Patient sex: F
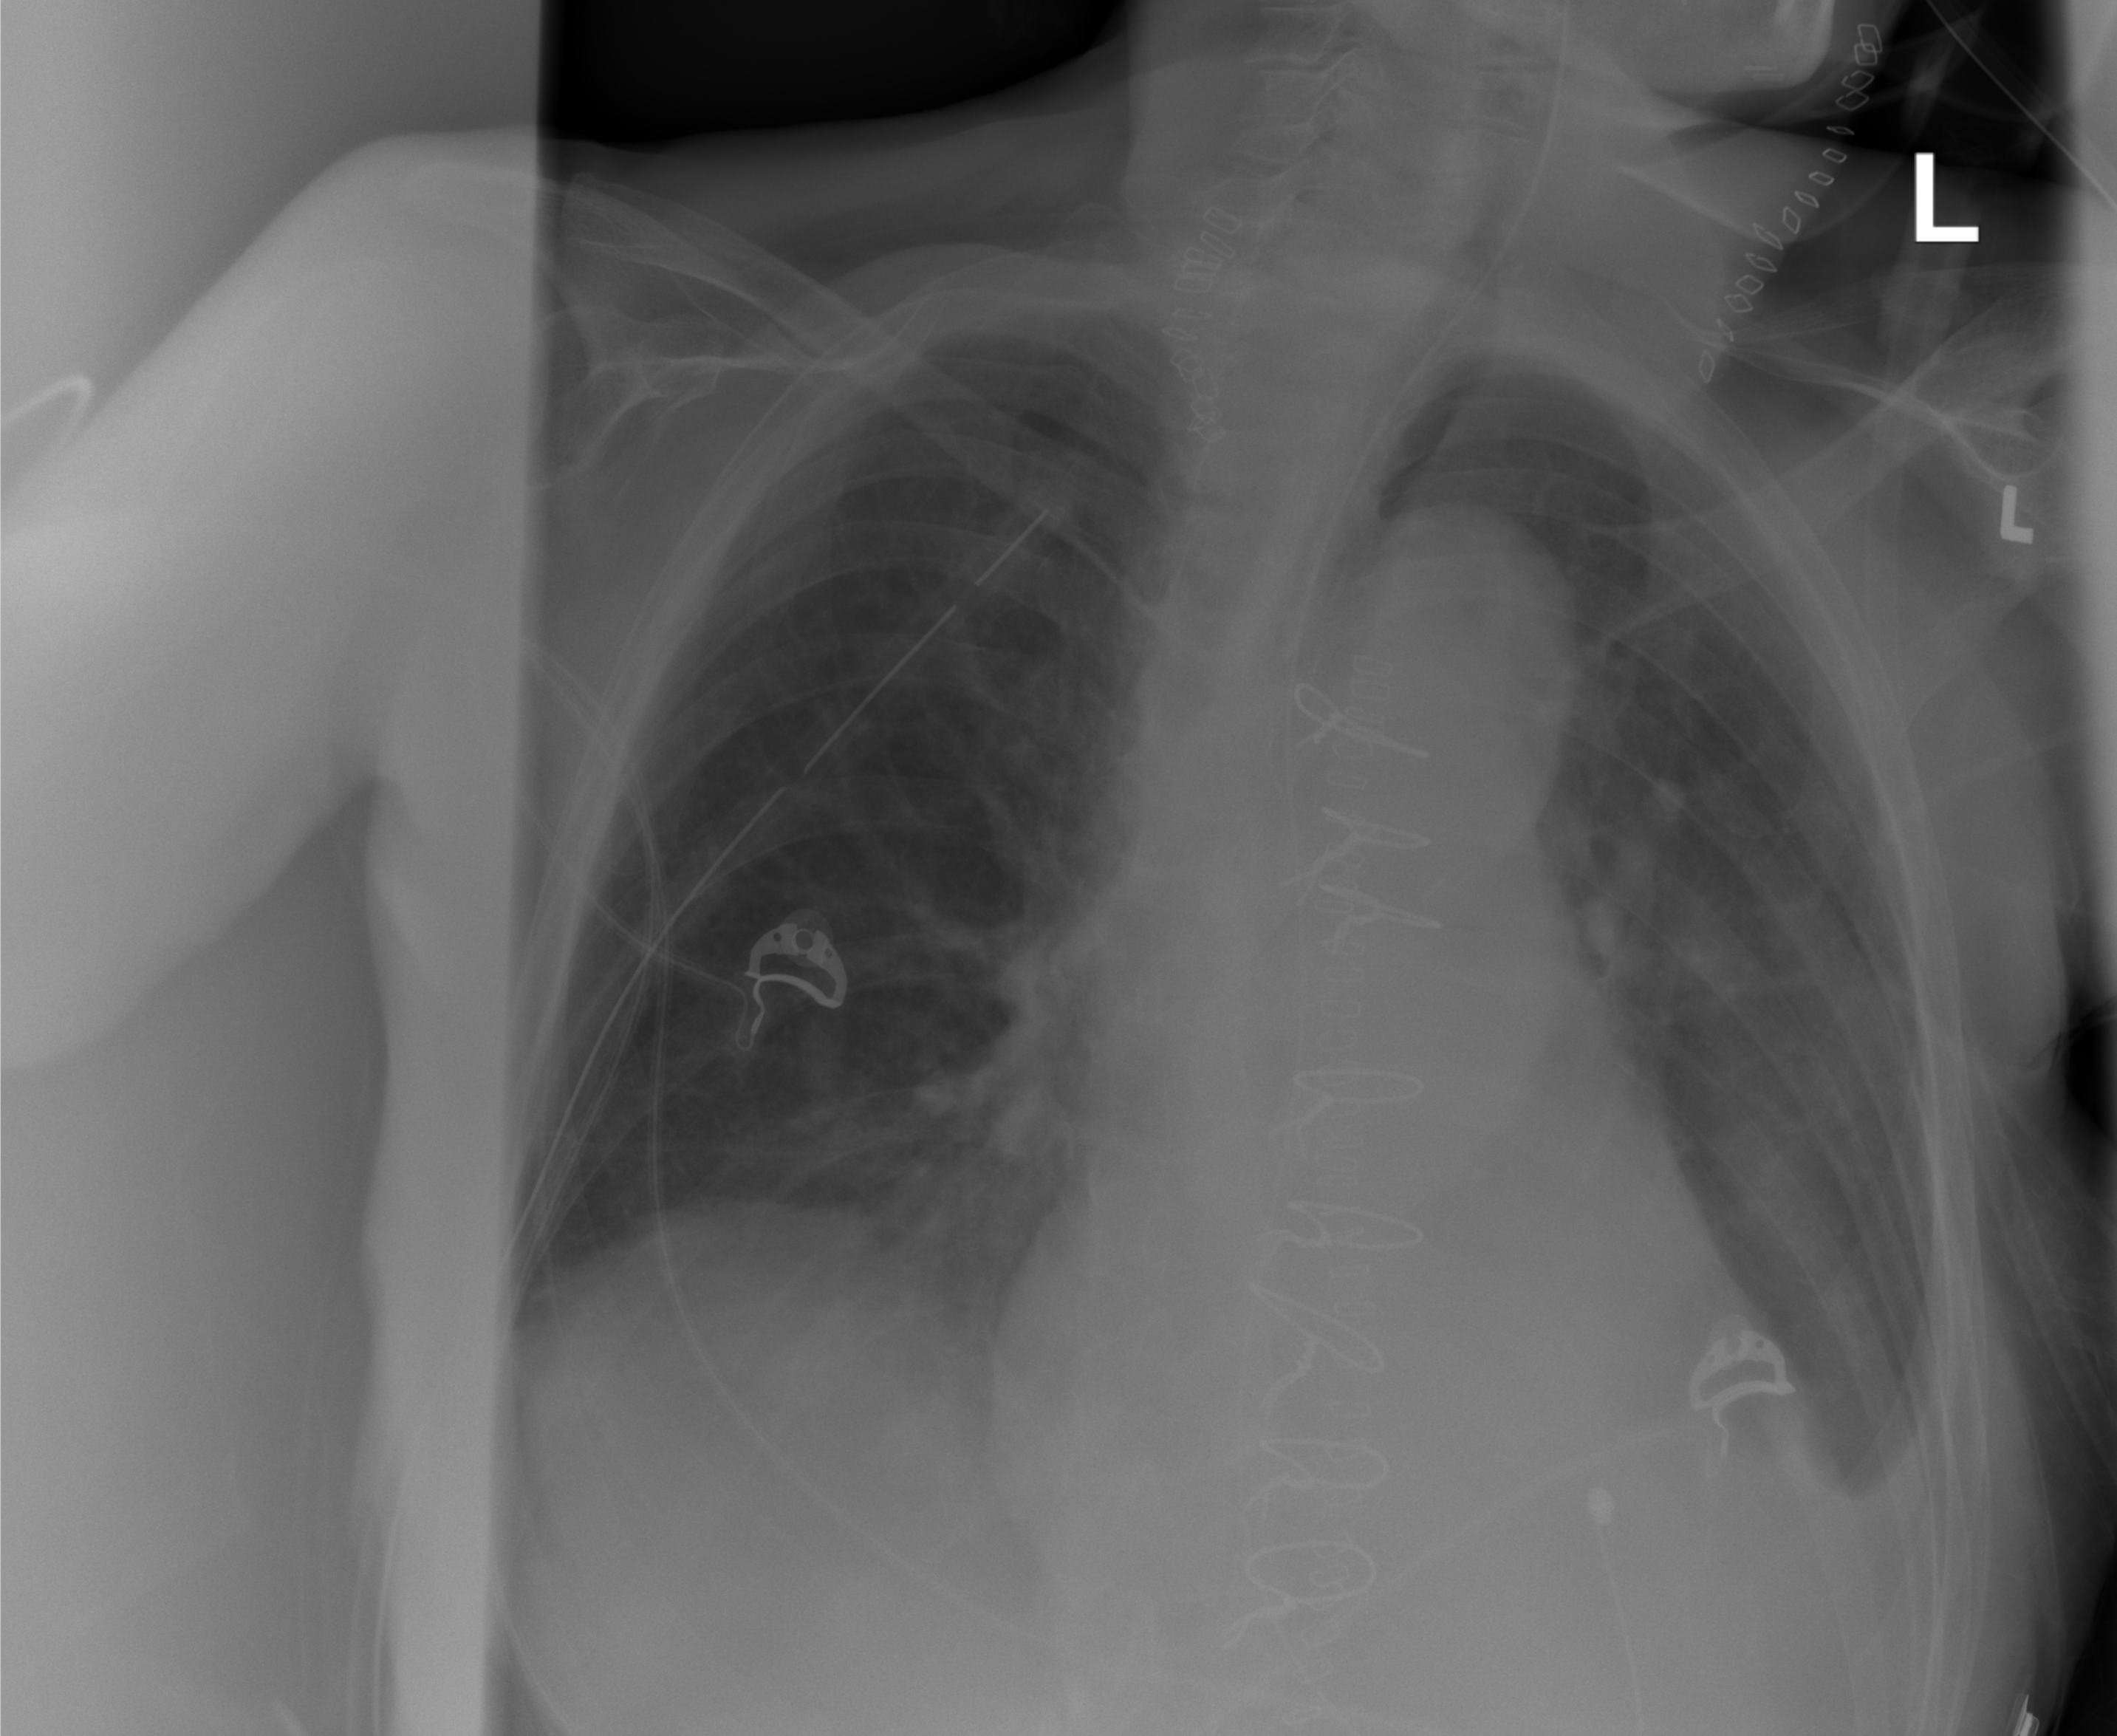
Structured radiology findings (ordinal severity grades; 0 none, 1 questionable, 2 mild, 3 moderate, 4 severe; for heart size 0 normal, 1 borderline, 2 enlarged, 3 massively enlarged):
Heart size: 1
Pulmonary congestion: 2
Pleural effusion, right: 0
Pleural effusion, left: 2
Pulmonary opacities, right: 0
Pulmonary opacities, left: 0
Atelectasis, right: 0
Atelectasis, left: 2